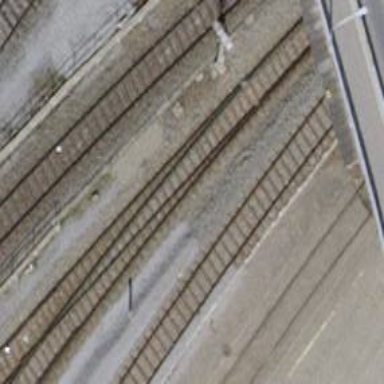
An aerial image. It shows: Railway yard with one track in service.